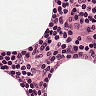
Metastatic tissue present: no